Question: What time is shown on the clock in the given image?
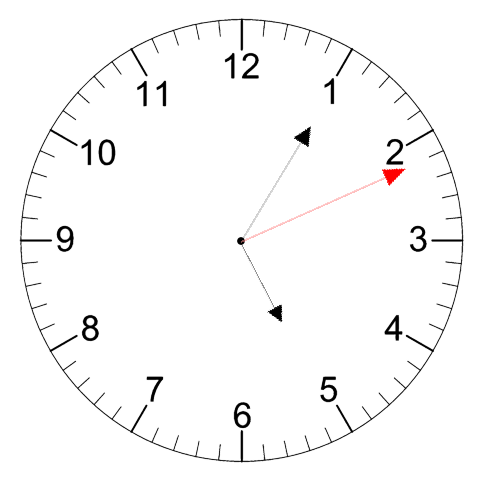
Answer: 05:05:11